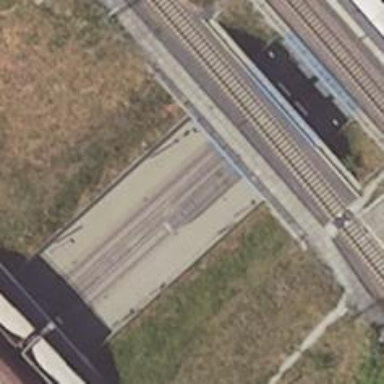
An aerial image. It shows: Tunnel for electrified tram railway with contact line.